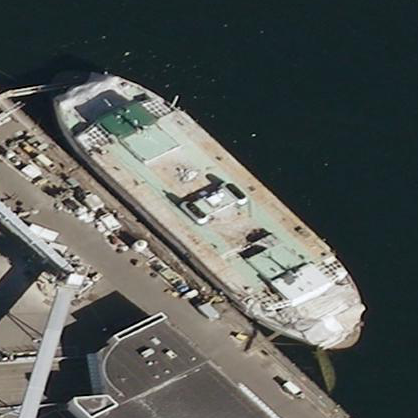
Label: civil